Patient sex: F
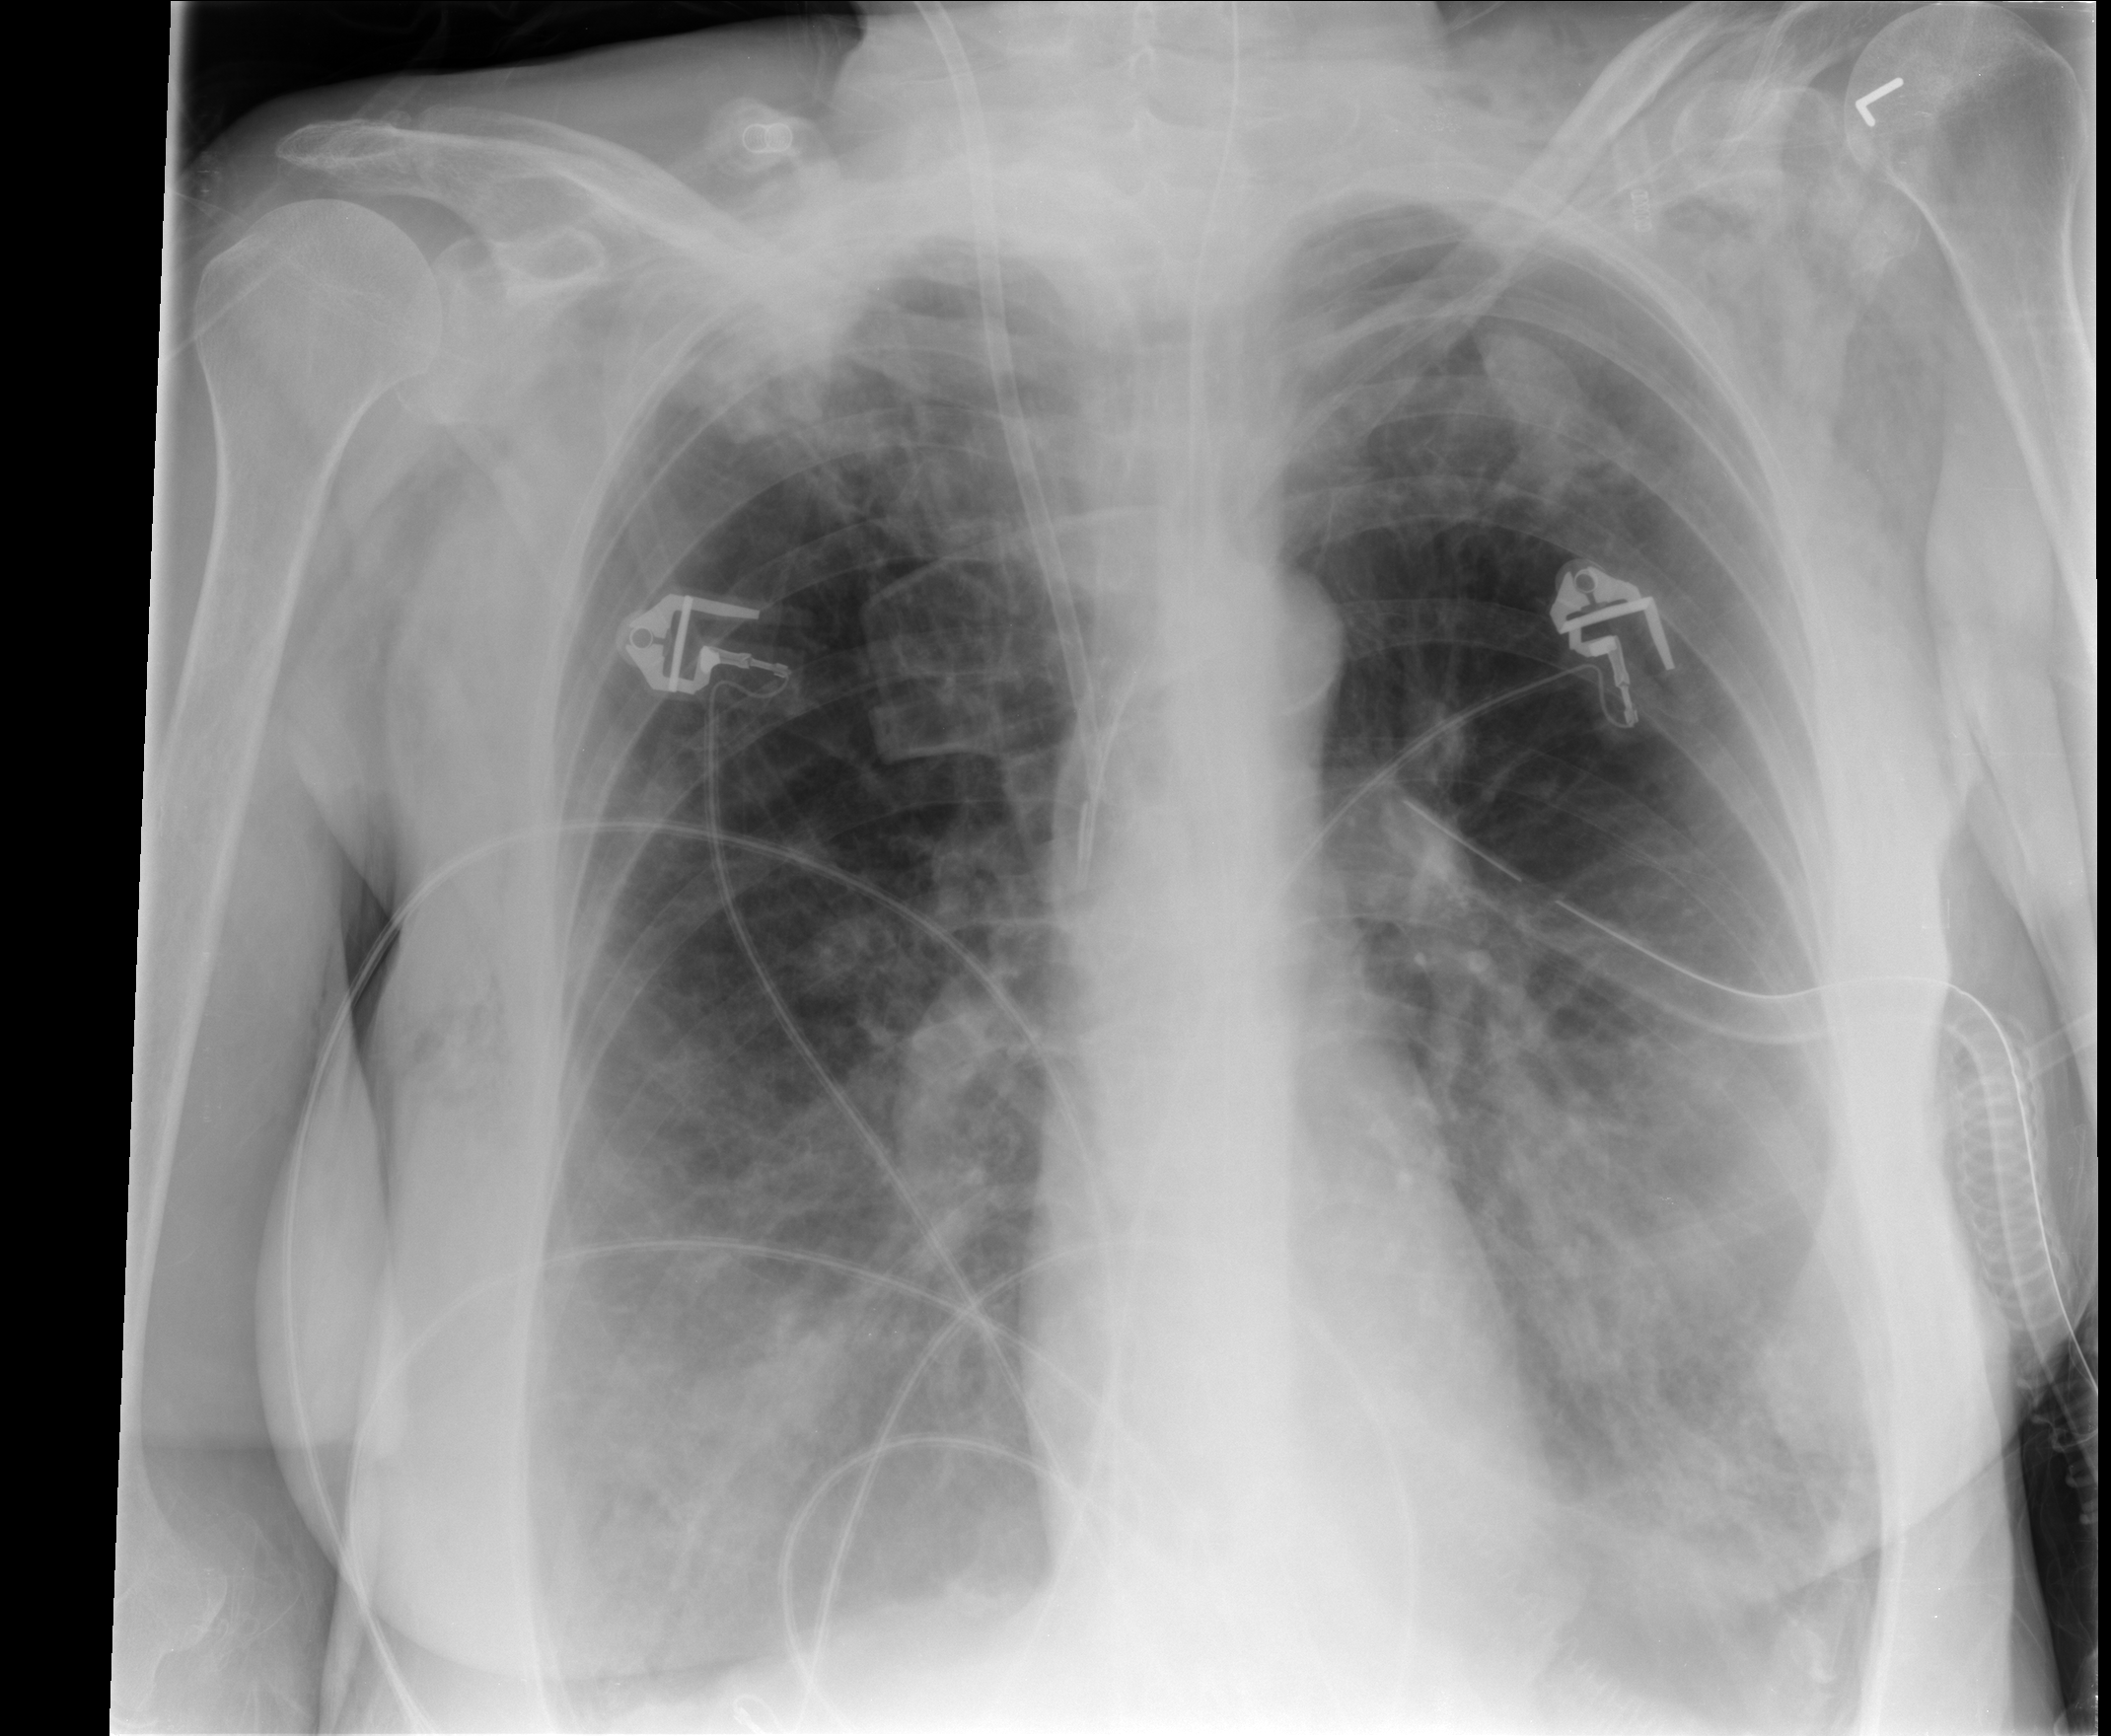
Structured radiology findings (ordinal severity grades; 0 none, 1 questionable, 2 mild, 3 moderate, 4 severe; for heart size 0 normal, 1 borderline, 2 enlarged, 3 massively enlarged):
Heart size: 0
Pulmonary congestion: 0
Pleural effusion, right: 2
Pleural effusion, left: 2
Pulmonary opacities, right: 2
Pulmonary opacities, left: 2
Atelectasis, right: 2
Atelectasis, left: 2